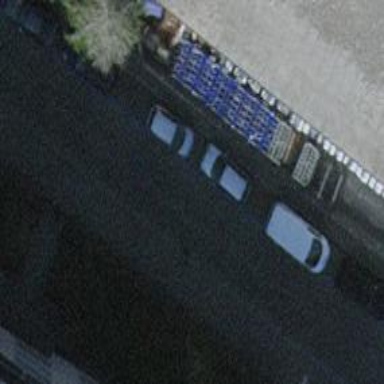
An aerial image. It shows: Parking lane.